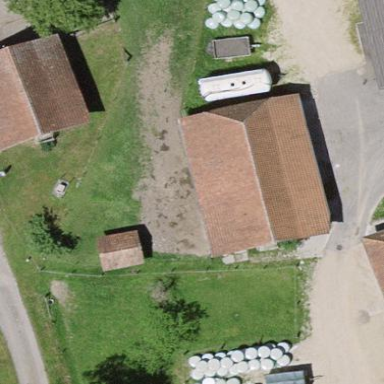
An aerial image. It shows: Barn.